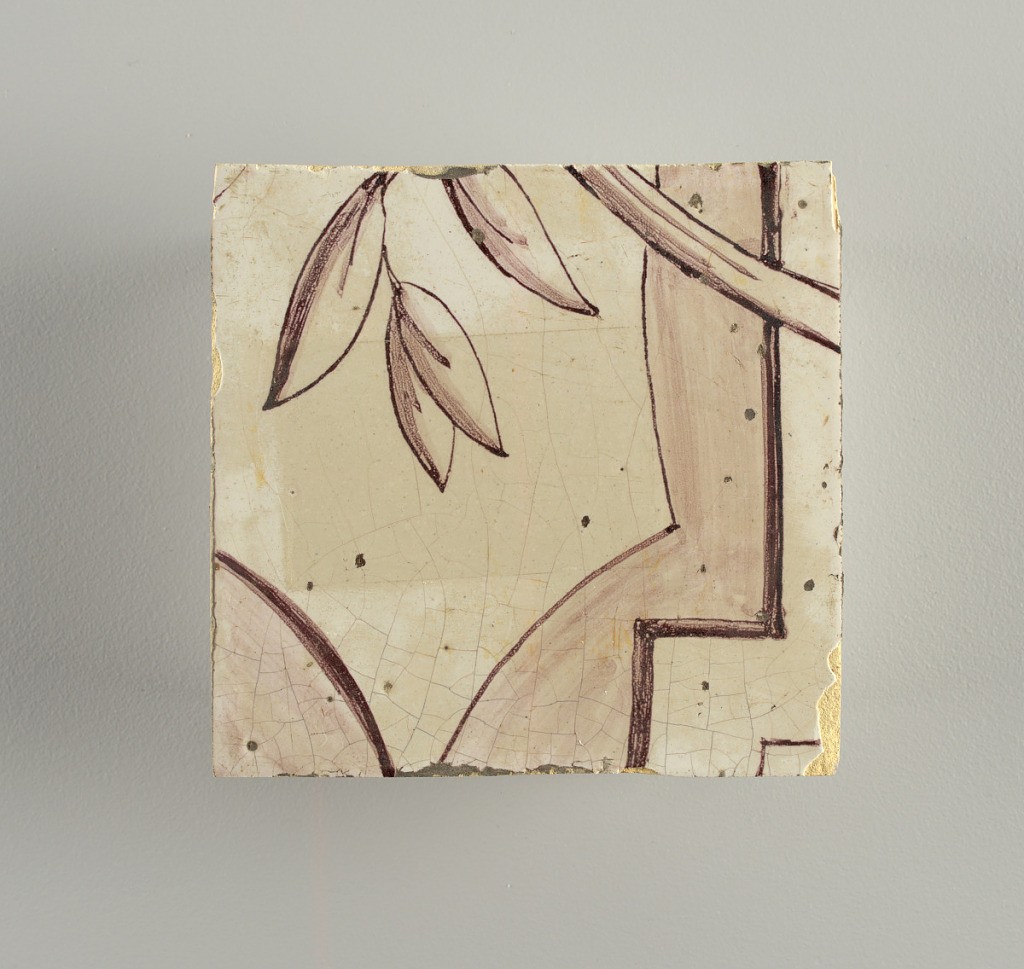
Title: Wall facing
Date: ca. 1725
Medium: tin-glazed earthenware, underglaze
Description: Running design for a frieze or a dado, composed of scrolls of foliage and strapwork, and four repeating motifs--a seated woman in a small upright oval medallion, a putto seated on a rocailled base, and strapwork in axial pattern.  The various panels, A to F, show various repeats of the same design, all being five tiles high and a varying number of tiles wide.